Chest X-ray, PA view. Patient: 68 years old, sex F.
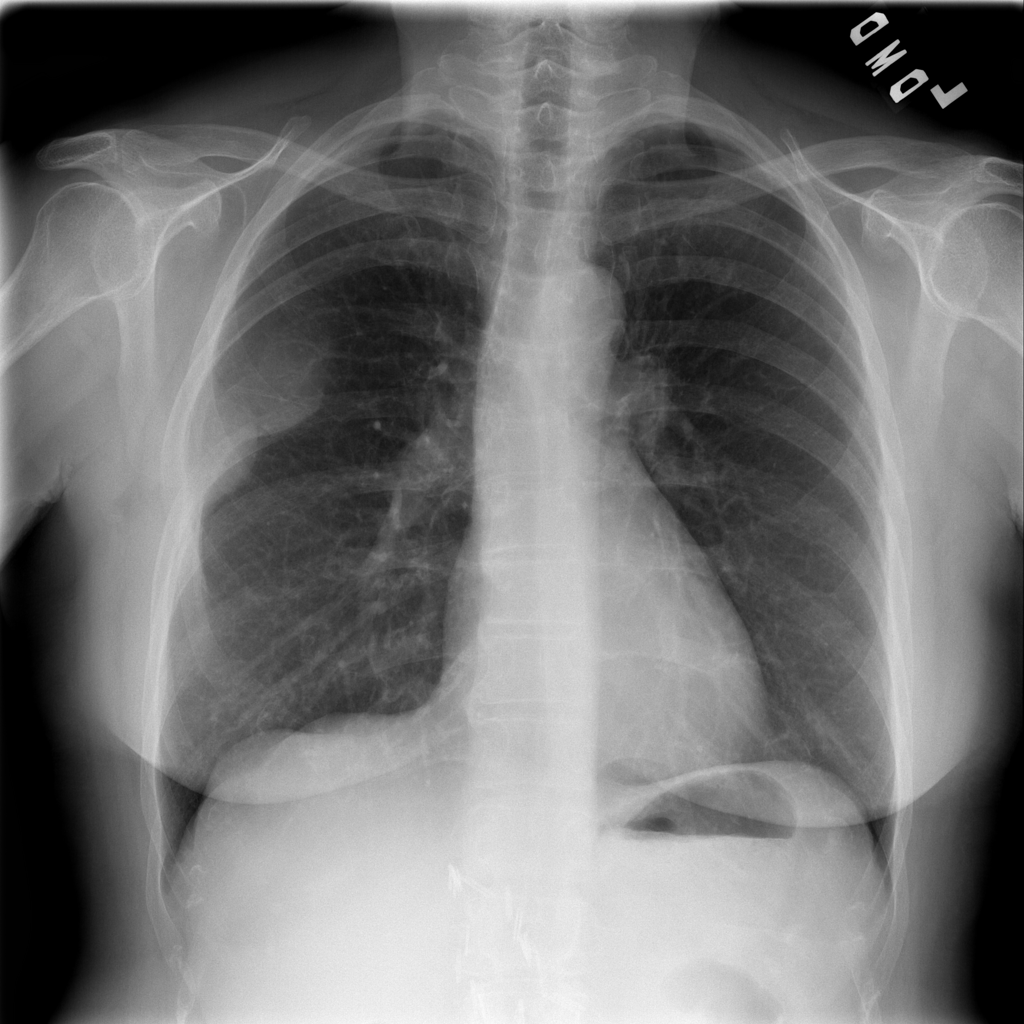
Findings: Mass